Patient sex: F
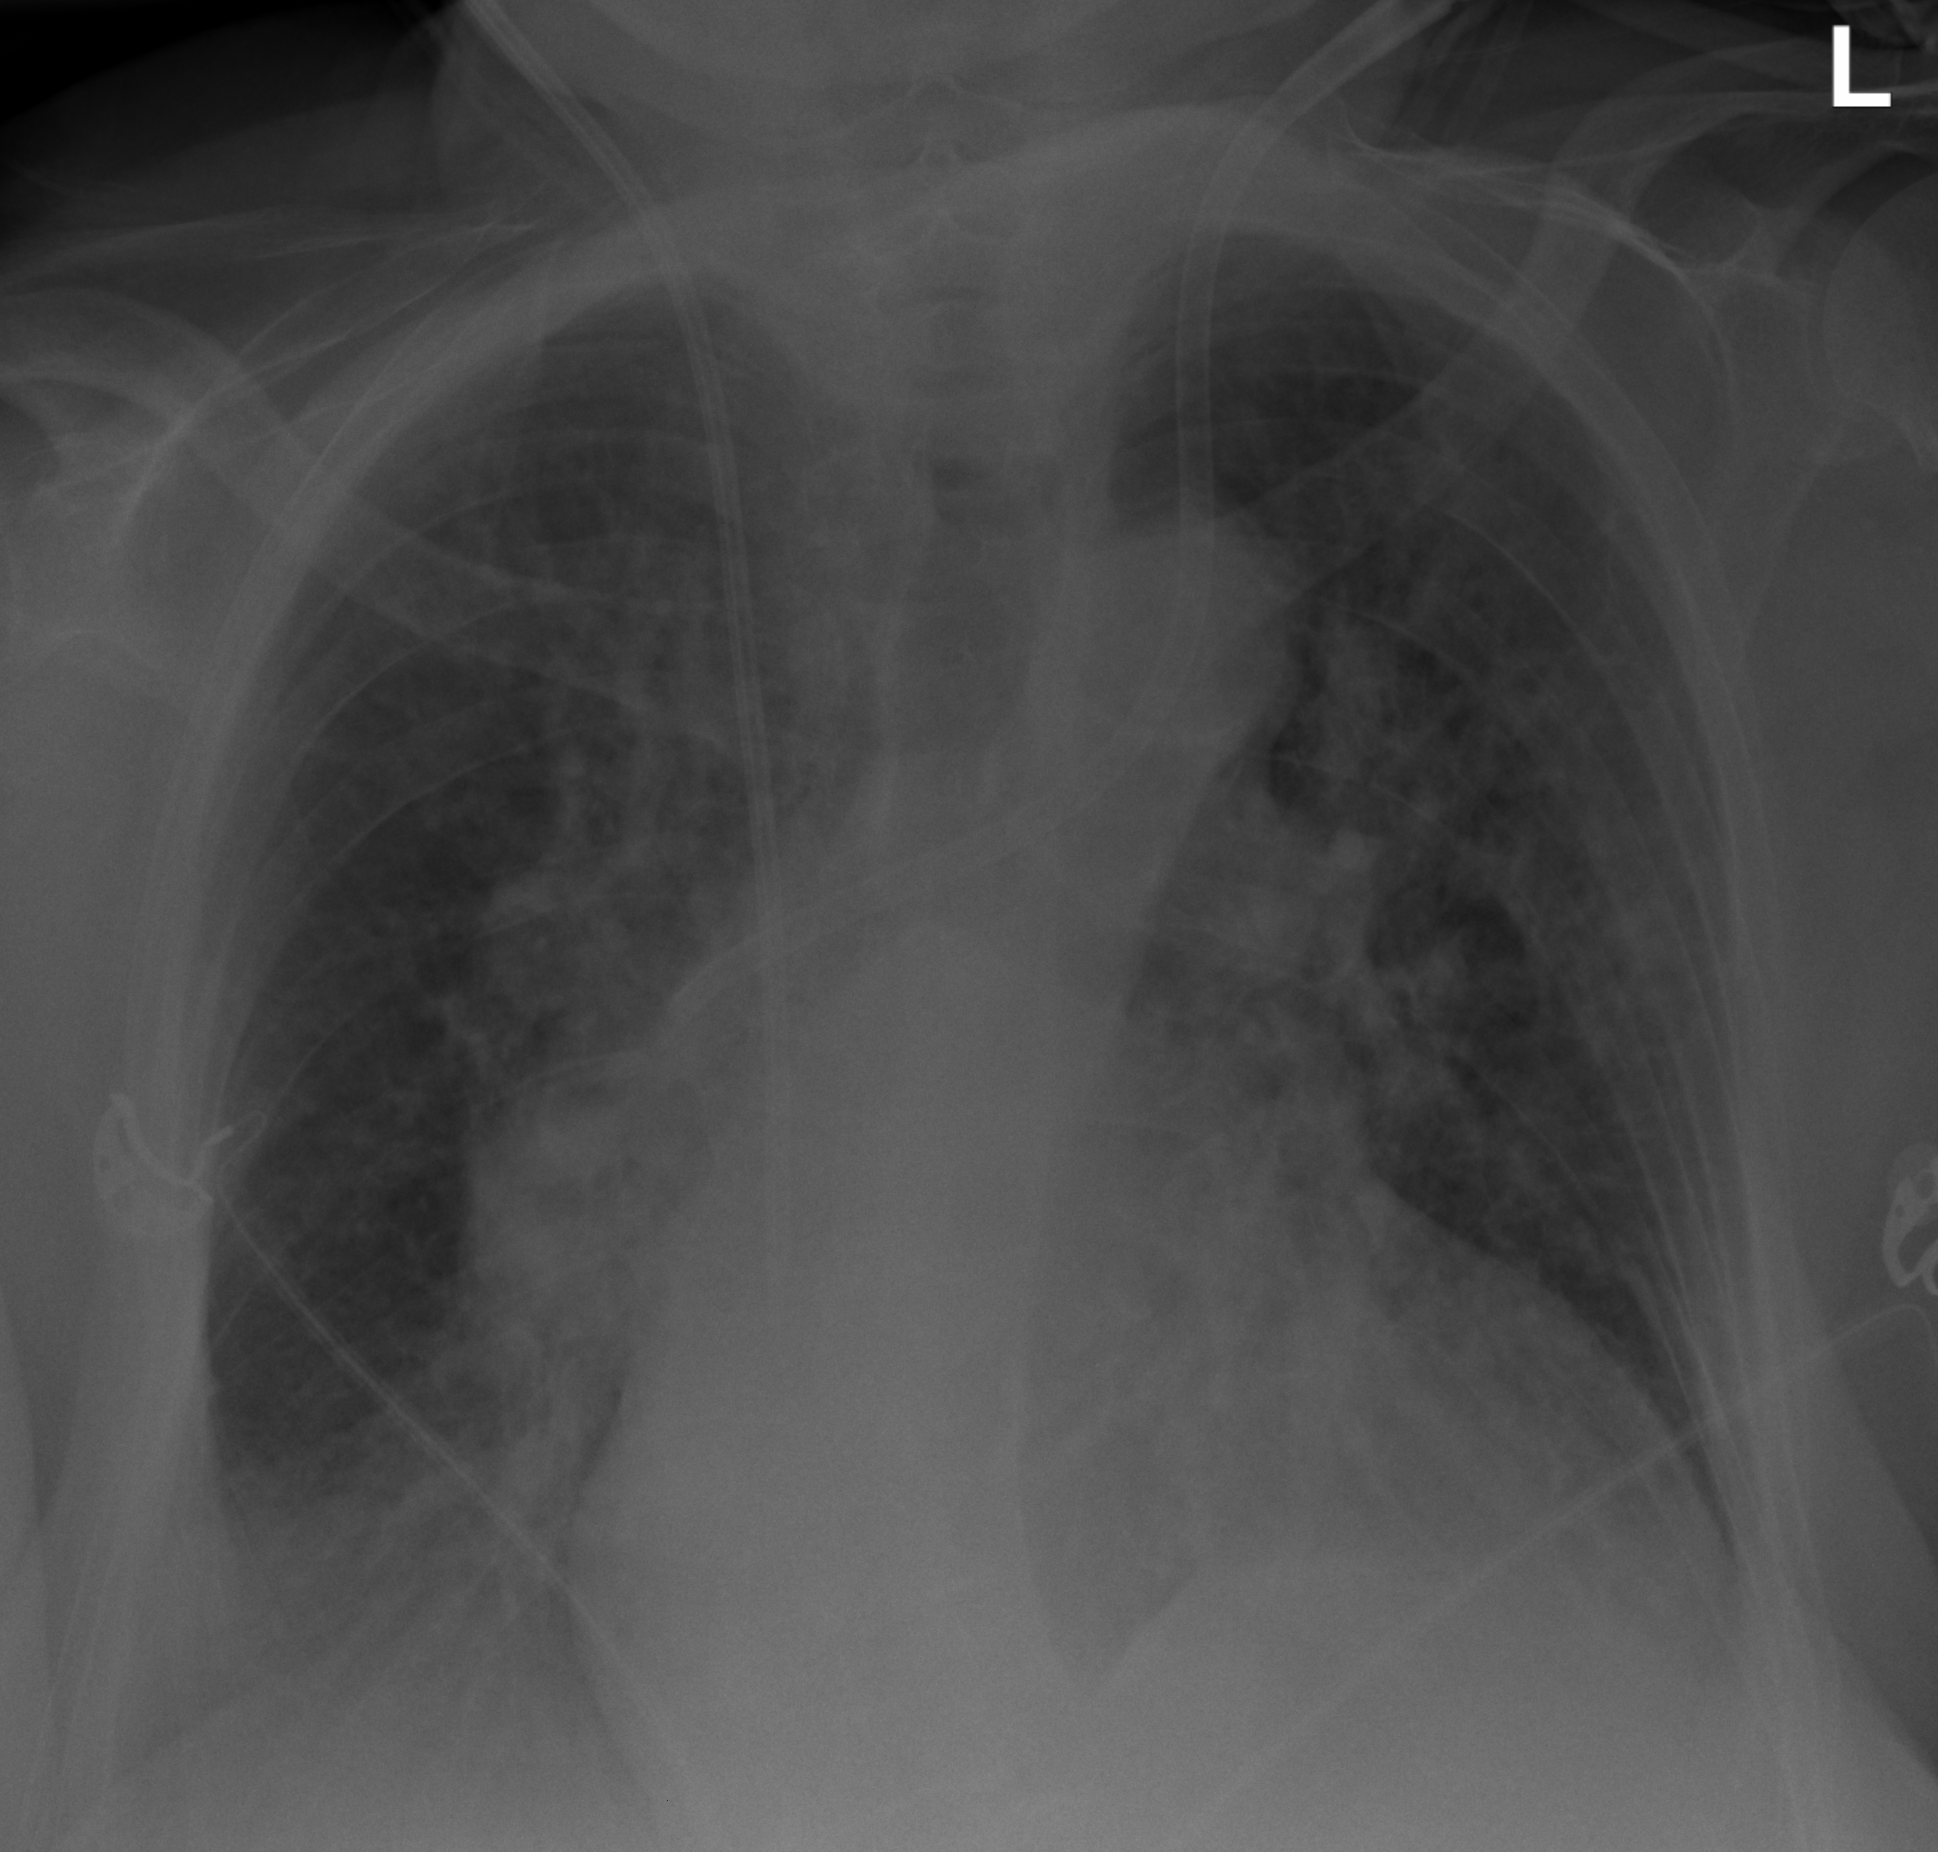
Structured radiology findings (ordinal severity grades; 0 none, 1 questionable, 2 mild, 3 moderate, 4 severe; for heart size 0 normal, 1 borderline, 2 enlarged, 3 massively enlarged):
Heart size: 2
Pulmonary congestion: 3
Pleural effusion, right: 2
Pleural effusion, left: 2
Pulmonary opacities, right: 3
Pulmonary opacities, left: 3
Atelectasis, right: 2
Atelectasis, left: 2